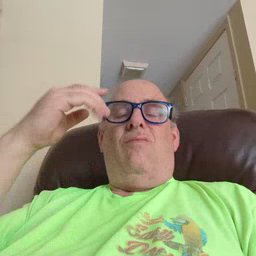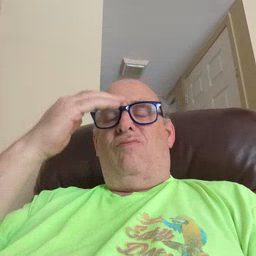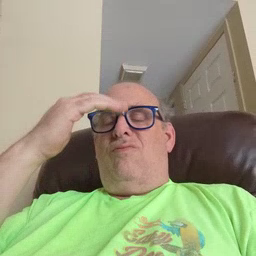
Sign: think